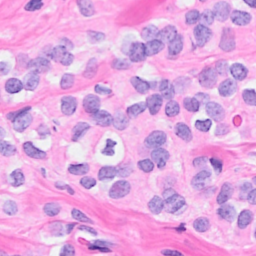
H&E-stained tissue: Breast